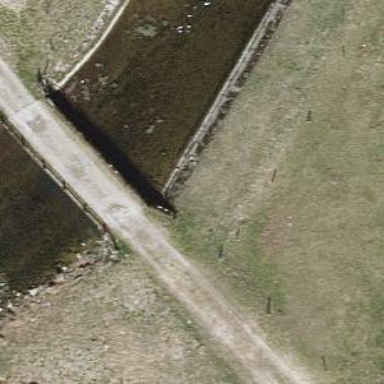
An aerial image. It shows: Track road passing over bridge with grade 3 tracktype.